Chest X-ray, AP view. Patient: 23 years old, sex M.
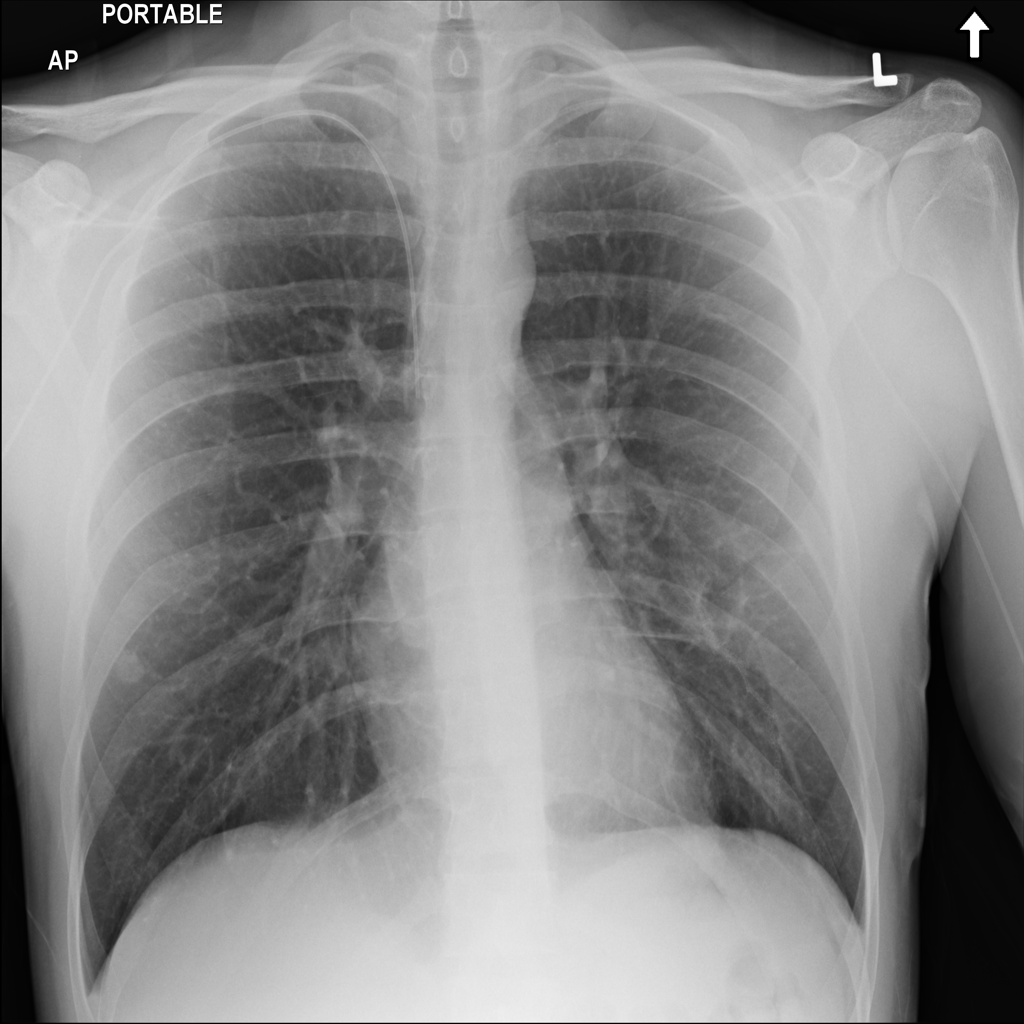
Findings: No Finding